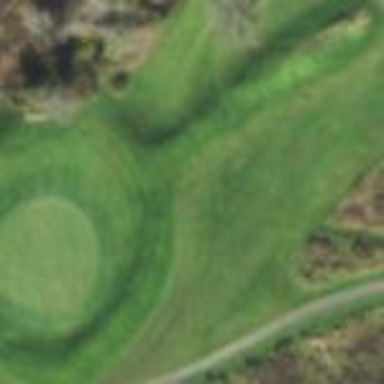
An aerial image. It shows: Rough area in golf course.